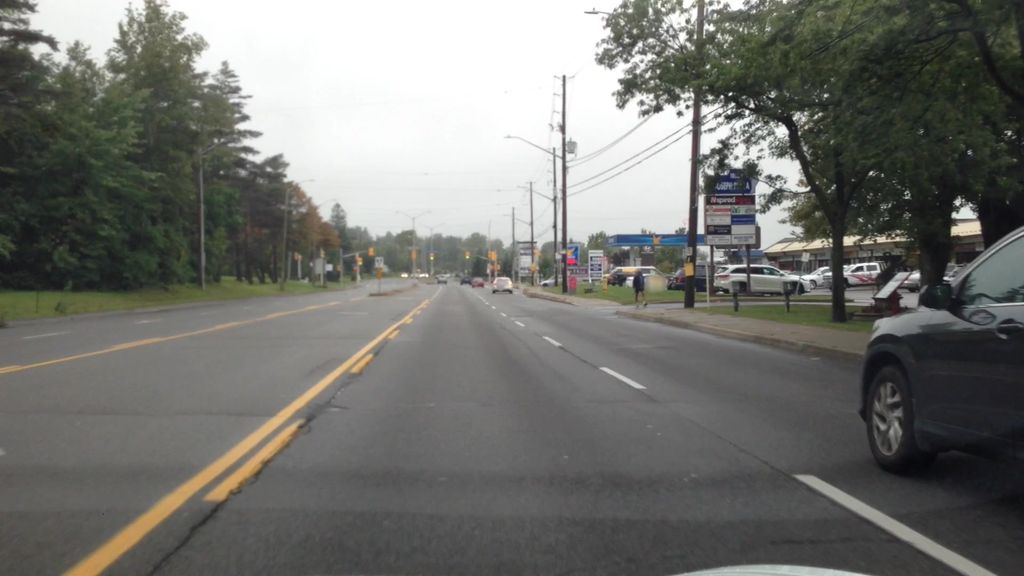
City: ottawa-gatineau